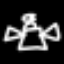
Label: angel